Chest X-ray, AP view. Patient: 21 years old, sex M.
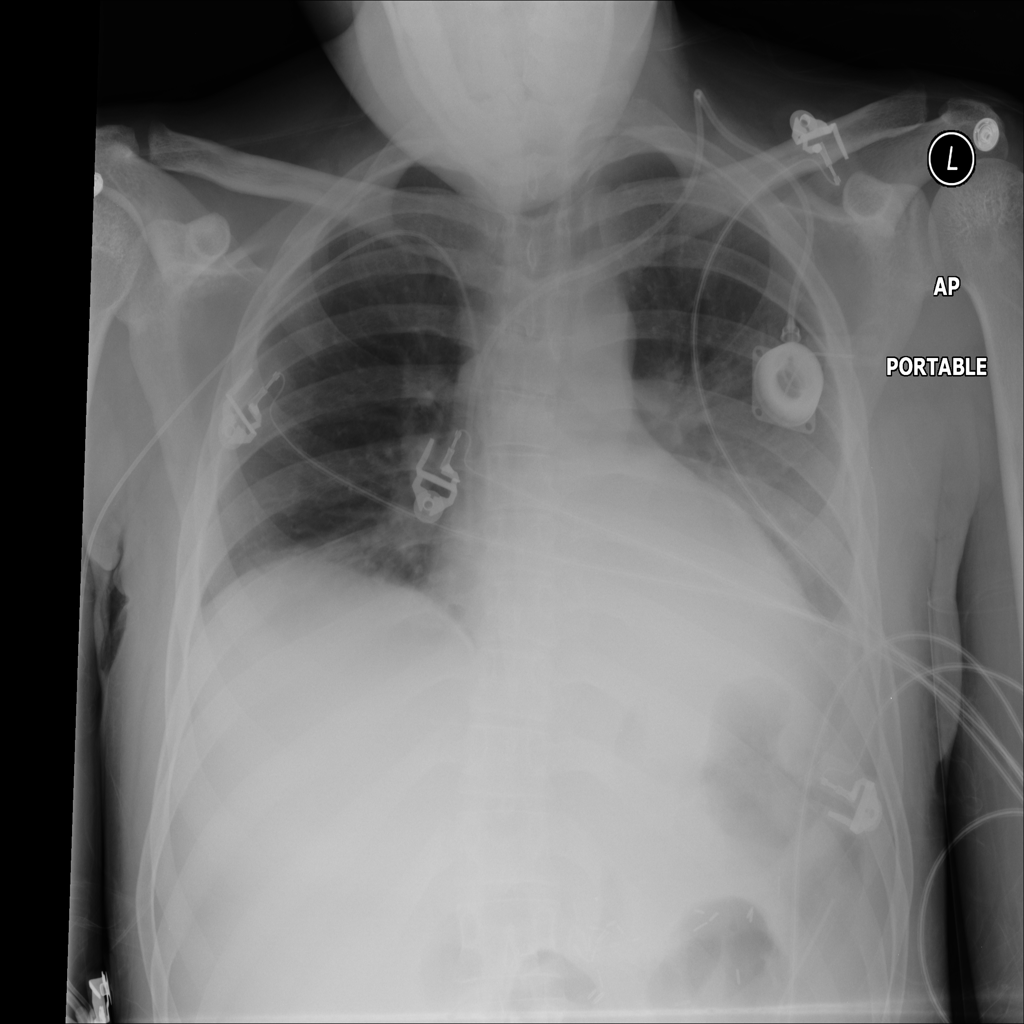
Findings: Atelectasis, Consolidation, Effusion, Nodule